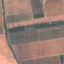
Land use / land cover class: PermanentCrop